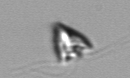
Label: Pyramimonas_longicauda